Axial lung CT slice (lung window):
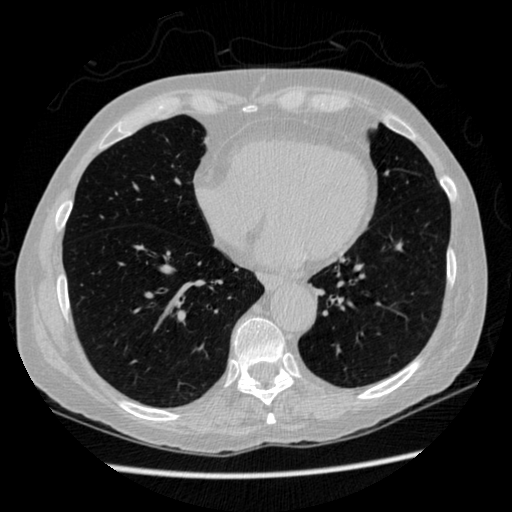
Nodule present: no